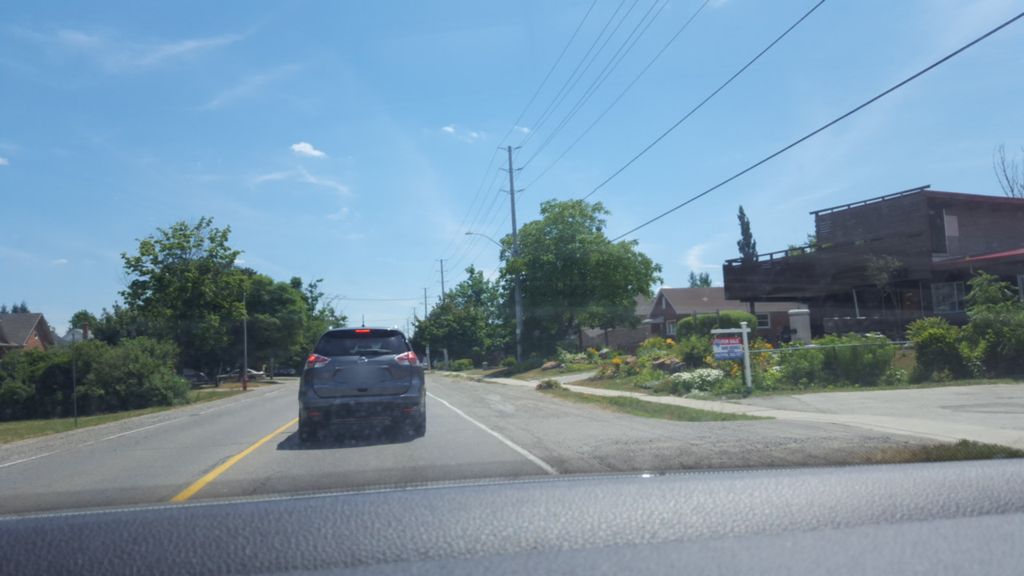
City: hamilton